Interaction volume radius: 5 \u00c5
Interaction volume height: 40 \u00c5
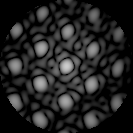
Disorder parameter: 0.1338